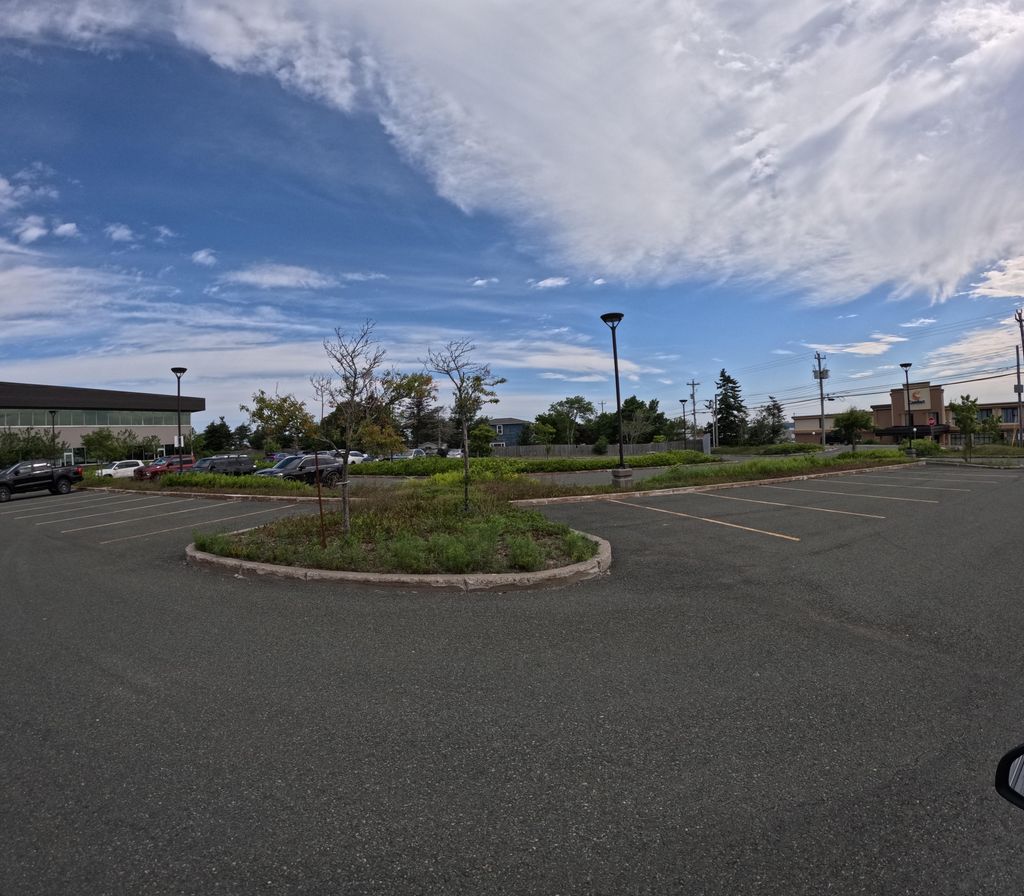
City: st_johns